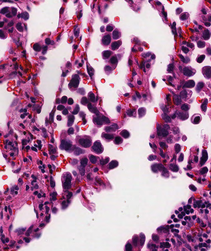
Tumor epithelial tissue: yes
Tumor-associated stroma tissue: yes
Normal tissue: no